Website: walmart
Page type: billing-address
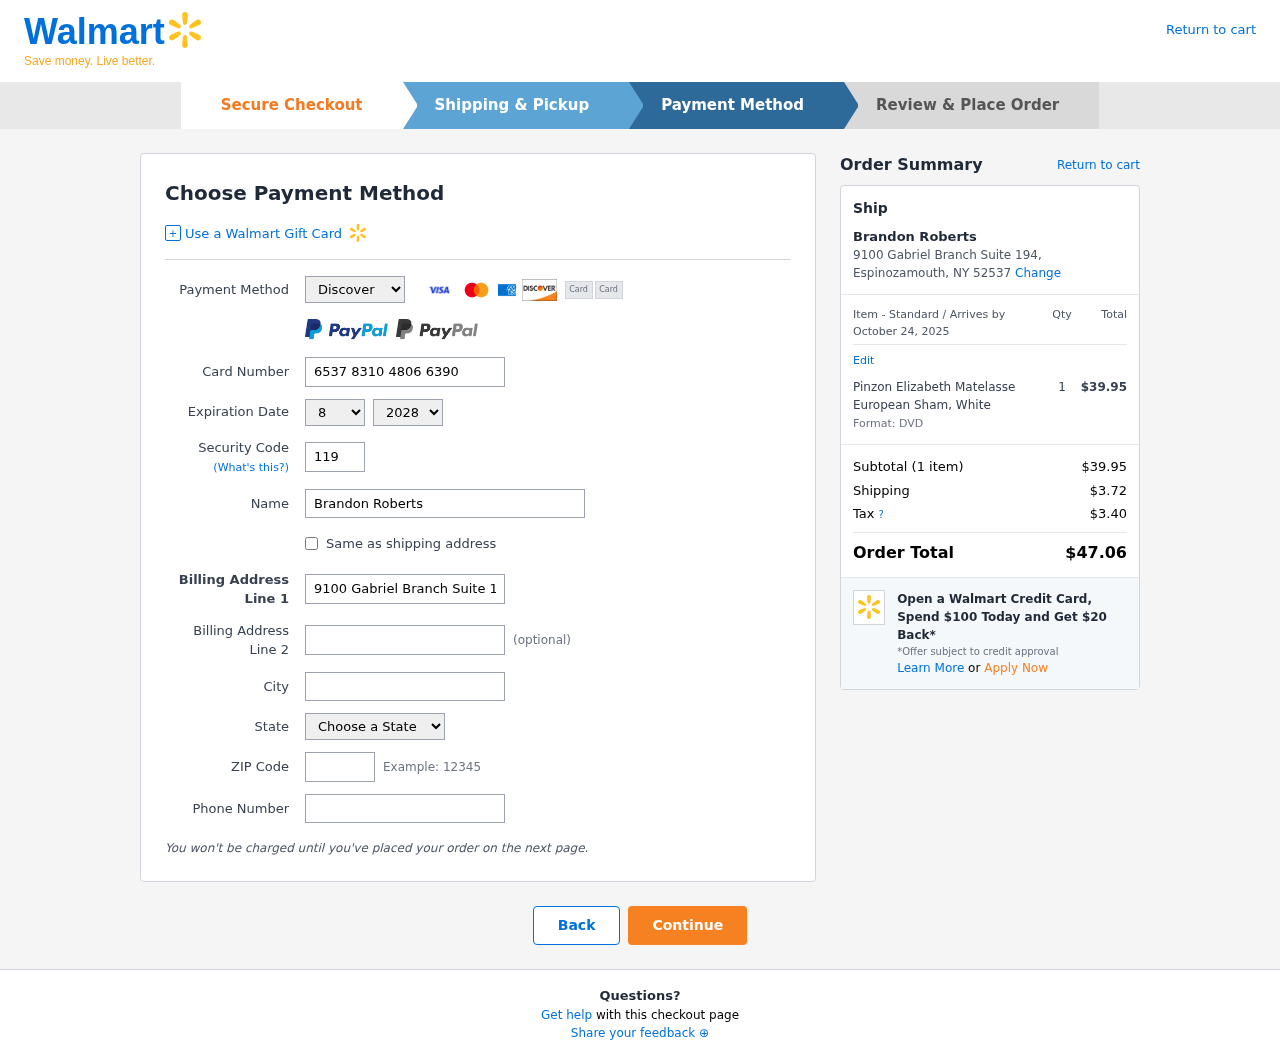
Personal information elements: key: PII_CARD_CVV
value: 119
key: PII_CARD_EXPIRY_MONTH
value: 08
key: PII_CARD_EXPIRY_YEAR
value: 28
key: PII_CARD_NUMBER
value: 6537 8310 4806 6390
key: PII_CARD_TYPE
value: Discover
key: PII_CITY
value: Espinozamouth
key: PII_CITY_STATE_ZIP
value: Espinozamouth, NY 52537
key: PII_FULLNAME
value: Brandon Roberts
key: PII_PHONE
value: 7108667334
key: PII_POSTCODE
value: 52537
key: PII_STATE
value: New York
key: PII_STREET
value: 9100 Gabriel Branch Suite 194
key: PII_FULLNAME2
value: Brandon Roberts
Product elements: key: PRODUCT1_NAME
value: Pinzon Elizabeth Matelasse European Sham, White
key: PRODUCT1_PRICE
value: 39.95
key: PRODUCT1_QUANTITY
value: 1
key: PRODUCT1_DESC
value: Format: DVD
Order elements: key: ORDER_DELIVERY_DATE
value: October 24, 2025
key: ORDER_NUM_ITEMS
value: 1
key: ORDER_SUBTOTAL
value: $39.95
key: ORDER_SHIPPING_COST
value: $3.72
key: ORDER_TAX
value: $3.40
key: ORDER_TOTAL
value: $47.06